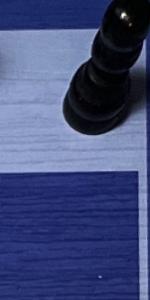
Label: Empty